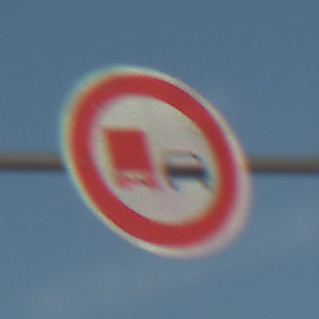
Verkehrszeichen: UeberholverbotKraftfahrzeuge
Umgebung: Outdoor, Suburban
Tageszeit: MorningAfternoon
Wetter: PartlyCloudy
Licht: Natural
Jahreszeit: NotSpecified
Kontrast: HighContrast